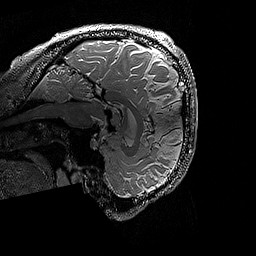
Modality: T2w
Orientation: sagittal
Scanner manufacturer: siemens
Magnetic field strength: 3 T
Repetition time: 3.2 s
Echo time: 0.428 s